Interaction volume radius: 5 \u00c5
Interaction volume height: 15 \u00c5
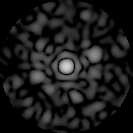
Disorder parameter: 0.8101